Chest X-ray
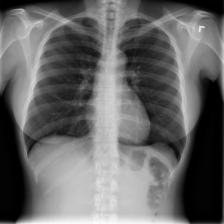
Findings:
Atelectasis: negative
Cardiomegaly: negative
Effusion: negative
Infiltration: negative
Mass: negative
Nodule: negative
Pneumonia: negative
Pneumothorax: negative
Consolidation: negative
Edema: negative
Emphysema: negative
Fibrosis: negative
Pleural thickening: negative
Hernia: negative